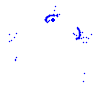
Particle: proton